Question: Please help me to find way to programatically control field's property. I am able to find access to other properties shown on the tab in report designer, but I'm unable to find access to this one.
My intention is to set property in the runtime either to or based on content of incoming data.

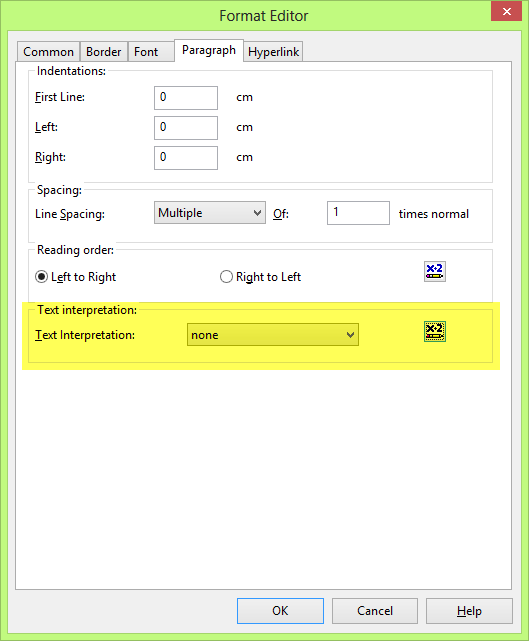
Answer: You need to use a formula since the 'Text Interpretation' is ONLY a property of these fields:
Database
Formula
Parameter
Group Name